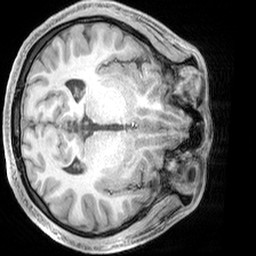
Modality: T1w
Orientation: axial
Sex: male
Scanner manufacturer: siemens
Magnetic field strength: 3 T
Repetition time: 2.3 s
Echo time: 0.00226 s